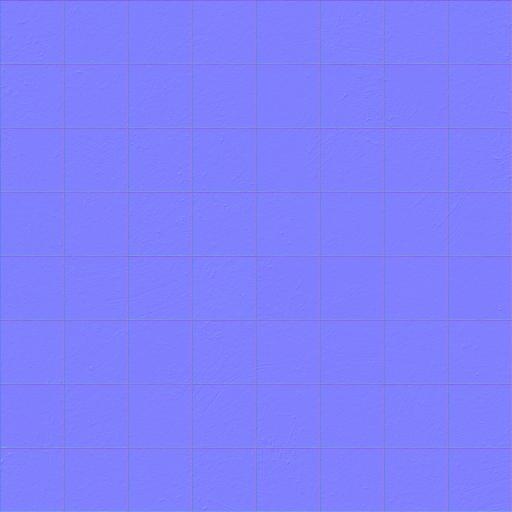
clean green smooth terrazzo tiled tiles